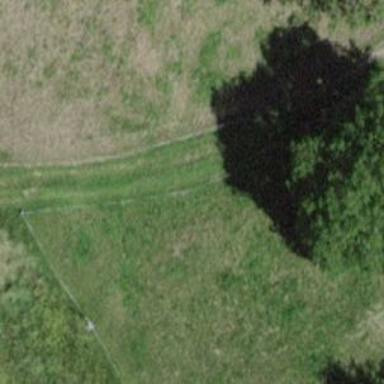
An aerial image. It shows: Grassy track with grade5 tracktype.